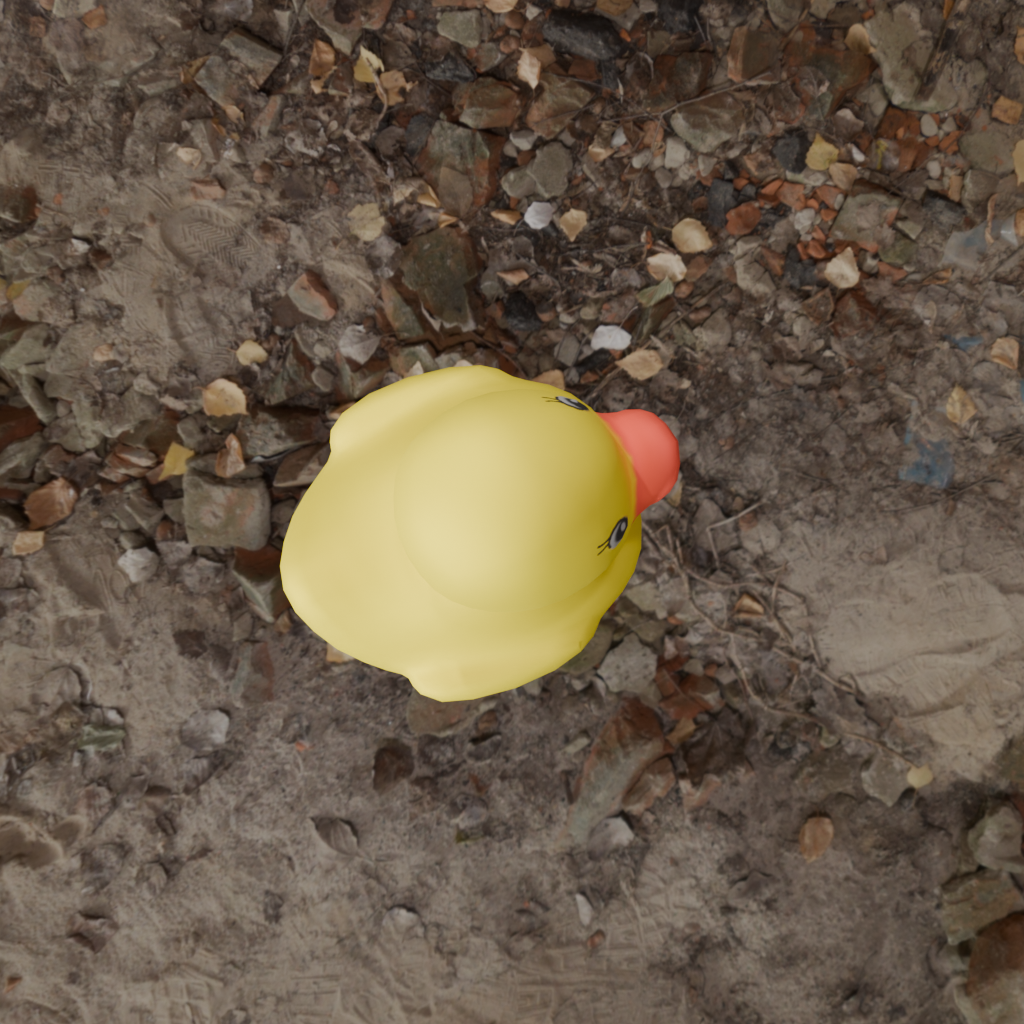
an image of a yellow rubber duck seen from <top> in an interior of an abandoned industrial building.